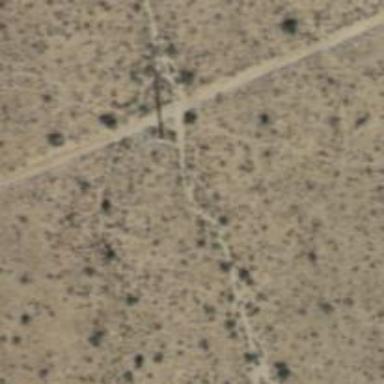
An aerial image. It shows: Power pole.